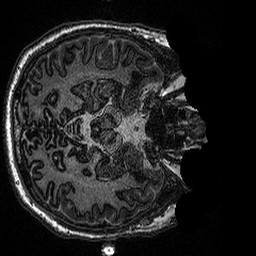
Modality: T1w
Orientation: axial
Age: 28
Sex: male
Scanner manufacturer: siemens
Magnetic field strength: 3 T
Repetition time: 5 s
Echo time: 0.00298 s